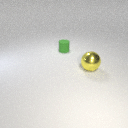
small green rubber cylinder to the left of large yellow metal sphere